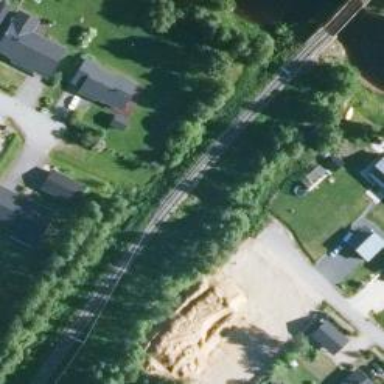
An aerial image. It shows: Continuous rail railway with electrified contact line.